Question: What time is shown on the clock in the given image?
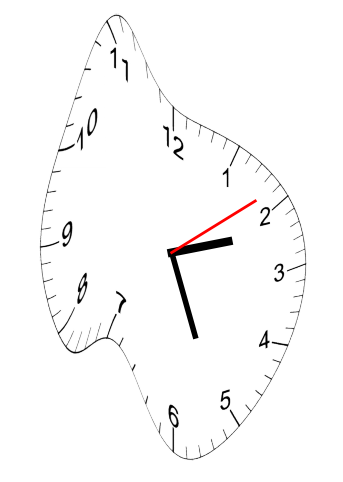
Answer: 02:26:09